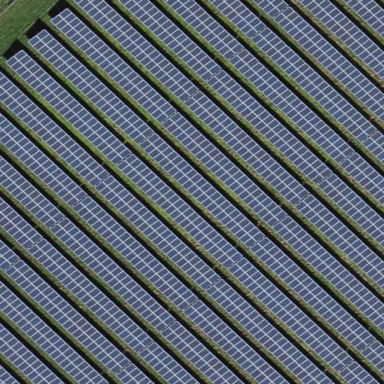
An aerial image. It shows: Solar power generator with photovoltaic panels.